Interaction volume radius: 5 \u00c5
Interaction volume height: 20 \u00c5
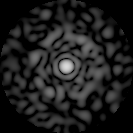
Disorder parameter: 0.7905